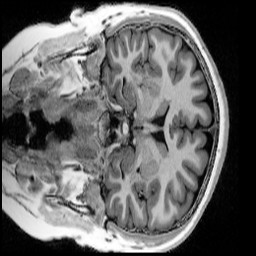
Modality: UNIT1_denoised
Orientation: coronal
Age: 12
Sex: female
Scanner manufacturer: siemens
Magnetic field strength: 3 T
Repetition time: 4 s
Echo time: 0.00303 s